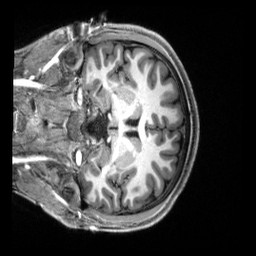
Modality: T1w
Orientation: coronal
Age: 19
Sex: male
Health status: healthy
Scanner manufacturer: siemens
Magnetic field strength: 3 T
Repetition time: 2.5 s
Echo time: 0.00222 s